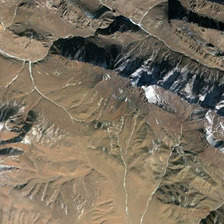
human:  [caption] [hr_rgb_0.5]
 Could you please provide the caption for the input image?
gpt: some white snows cover part of khaki mountain .

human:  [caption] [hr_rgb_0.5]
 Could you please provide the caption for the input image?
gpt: some white snows cover part of khaki mountain .

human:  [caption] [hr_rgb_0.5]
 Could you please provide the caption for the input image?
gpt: some white snows cover part of khaki mountain .

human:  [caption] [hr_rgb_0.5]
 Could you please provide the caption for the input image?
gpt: some white snows cover part of khaki mountain .

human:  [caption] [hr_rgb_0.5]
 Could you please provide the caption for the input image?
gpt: some white snows cover part of khaki mountain .